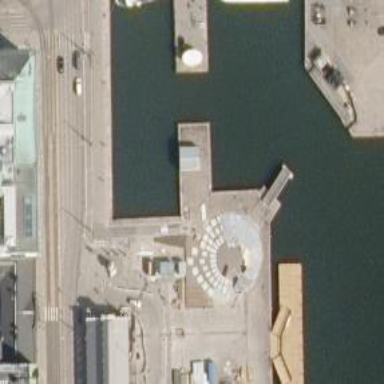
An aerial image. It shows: Ferry terminal.